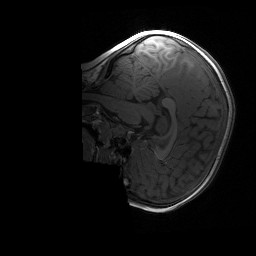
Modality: T1w
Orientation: sagittal
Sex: female
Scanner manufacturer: siemens
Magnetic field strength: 3 T
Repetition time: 1.9 s
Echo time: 0.00243 s